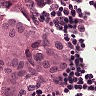
Metastatic tissue present: yes